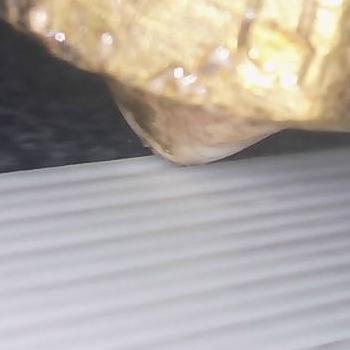
Flow rate: 52%